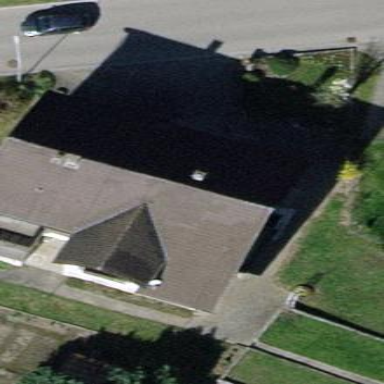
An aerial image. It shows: Semi-detached house with gabled roof.